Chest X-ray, AP view. Patient: 62 years old, sex M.
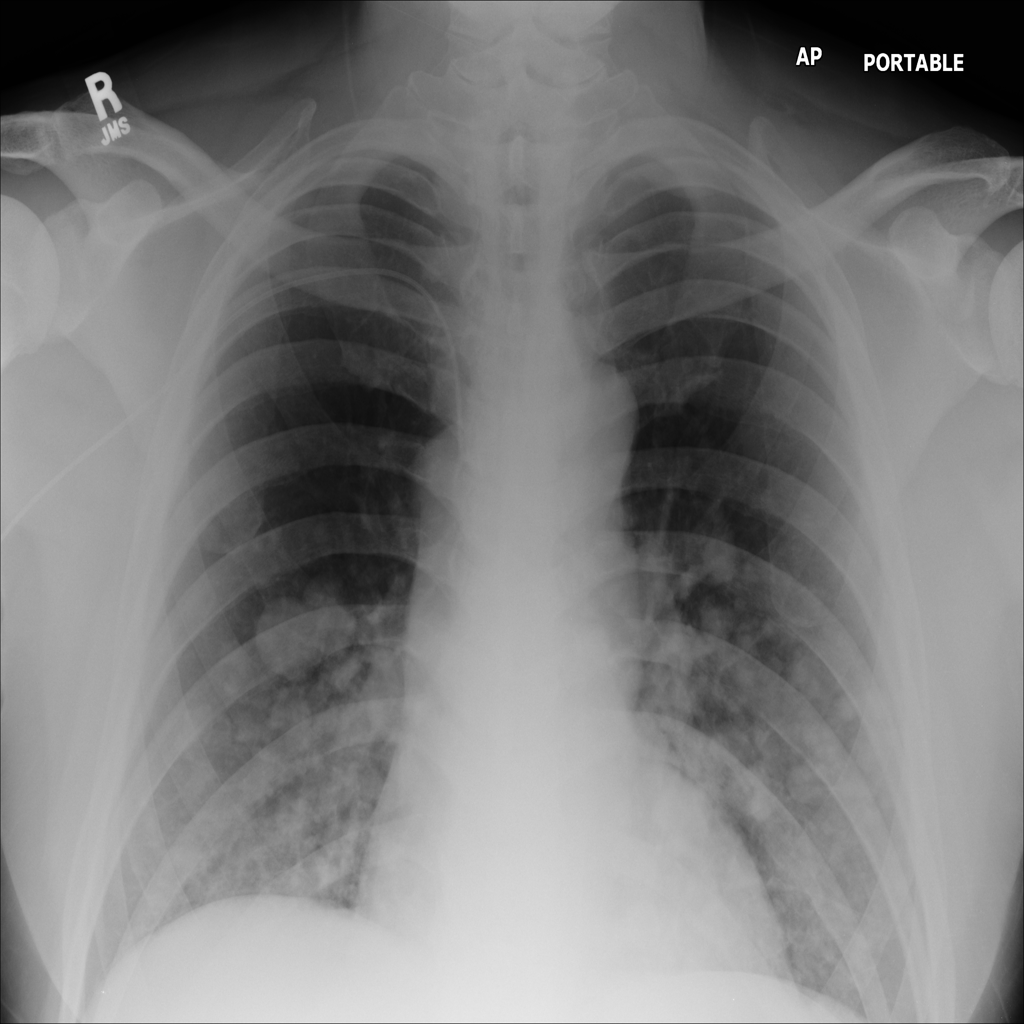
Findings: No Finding